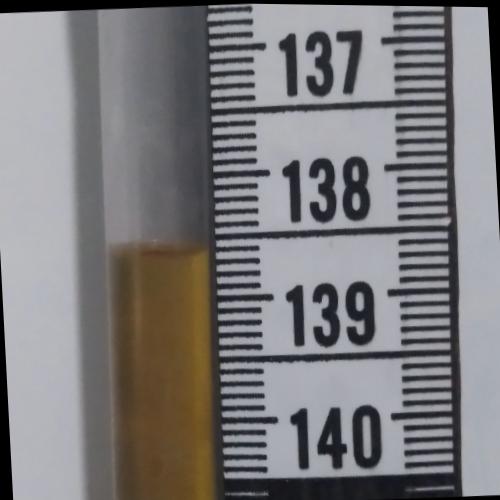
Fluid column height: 138.6 cm